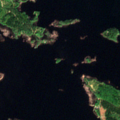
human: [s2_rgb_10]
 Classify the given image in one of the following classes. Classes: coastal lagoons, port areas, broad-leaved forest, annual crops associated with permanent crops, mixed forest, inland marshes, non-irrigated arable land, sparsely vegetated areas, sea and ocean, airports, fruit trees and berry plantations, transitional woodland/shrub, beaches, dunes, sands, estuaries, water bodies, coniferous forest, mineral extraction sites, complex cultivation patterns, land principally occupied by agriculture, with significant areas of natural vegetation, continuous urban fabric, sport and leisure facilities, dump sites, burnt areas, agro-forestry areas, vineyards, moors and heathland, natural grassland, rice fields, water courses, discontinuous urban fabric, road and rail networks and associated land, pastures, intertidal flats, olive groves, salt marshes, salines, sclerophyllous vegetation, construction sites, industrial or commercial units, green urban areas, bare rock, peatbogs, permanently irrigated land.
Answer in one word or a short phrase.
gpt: mixed forest, inland marshes, water bodies